Question: I am quite confused about where k8s regular service and istio's sidecar reside.
I recently learned about istio and its "sidecar/envoy/proxy" inside the pod. And i am confident in saying that istio's sidecar resides inside the pod. But where does the k8s regular service reside and who is contacted first from the app, the Service or the Proxy/Sidecar?
The diagram in my mind is something like:

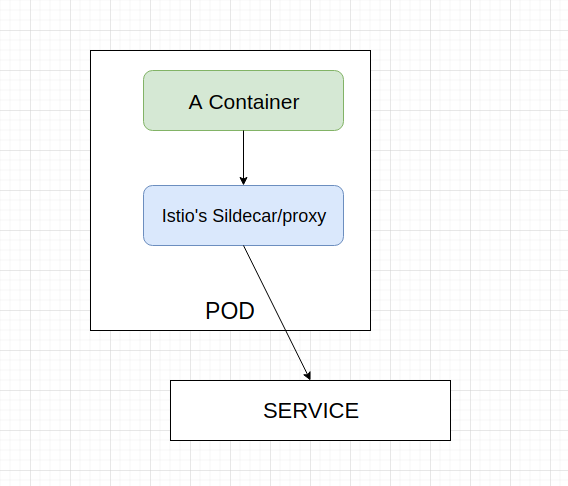
Answer: <URL>.
Services usually are implemented by Kube-proxy and are also assigned to endpoints by matching selectors and labels.
Each node is running an instance of kube-proxy that is managed by etcd. Services are most of time stored as sets of rules in iptables.
---
Istio services that are used in service mesh are located in Istio control plane and can be used as gateways, egress, ingress, virtualservices etc objects.
The istio control plane also cosists of:
Citadel: for key and certificate management
Pilot: to distribute authentication policies and secure naming information to the proxies
Mixer: to manage authorization and auditing
As you mentioned sidecar proxies (envoy proxy) are injected into pods next to application container.
Here is graph from istio <URL>.
<URL>